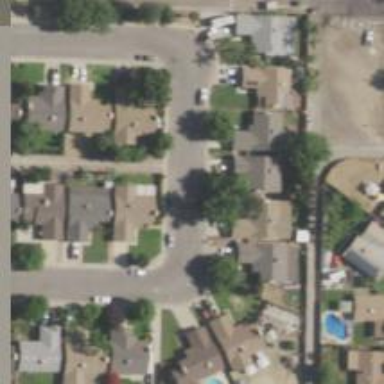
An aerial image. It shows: Alleyway designated as service road.